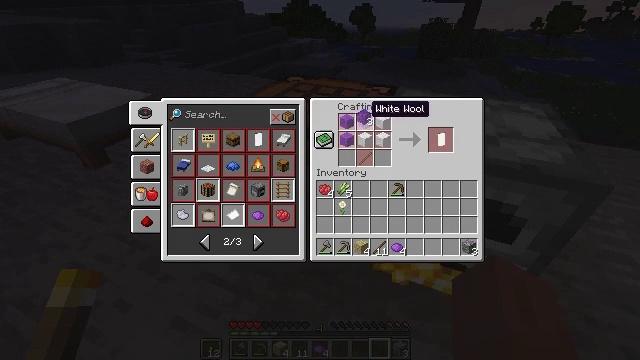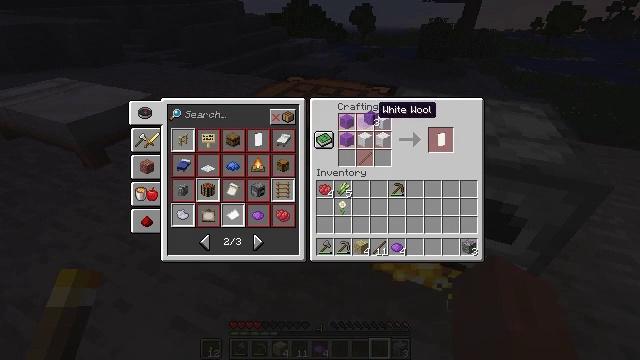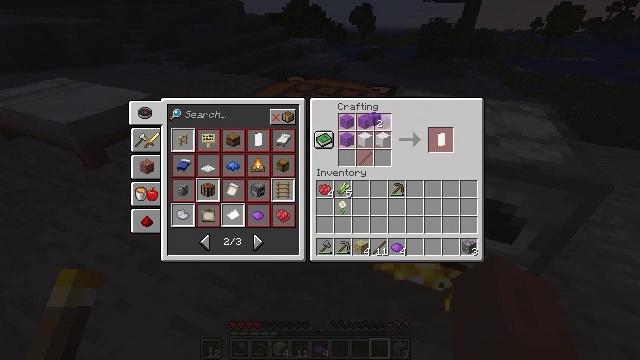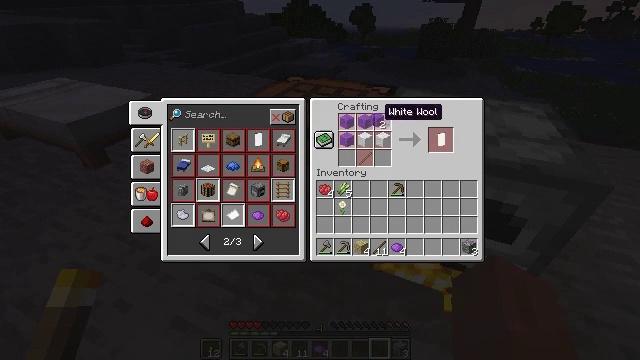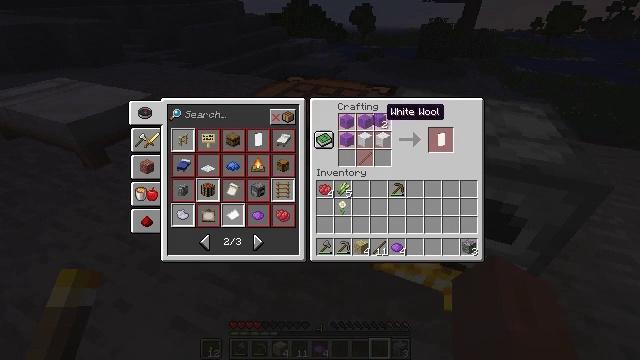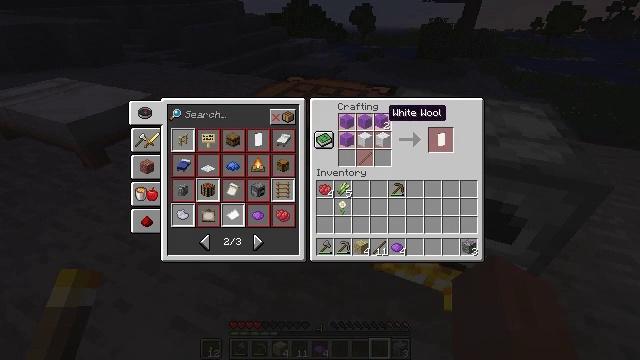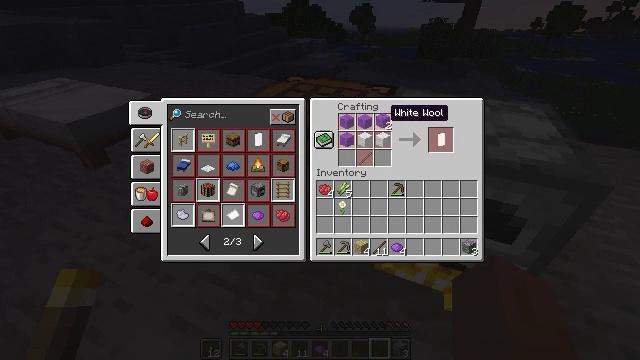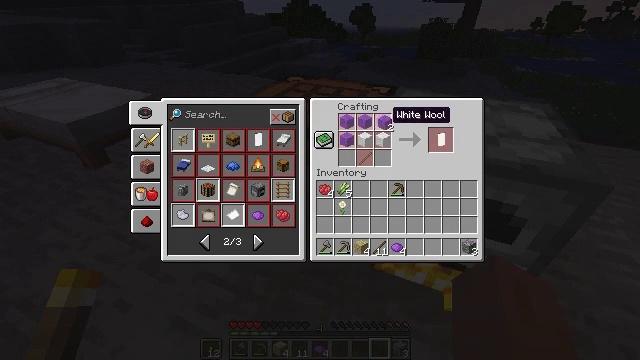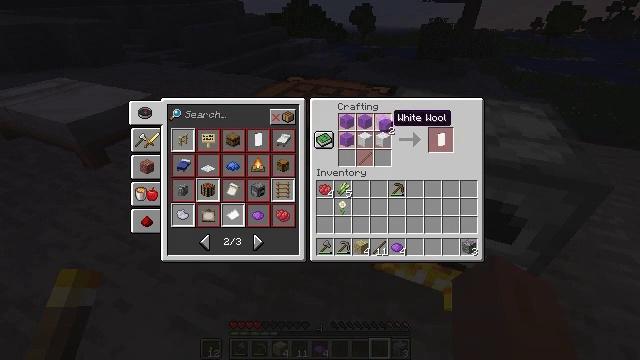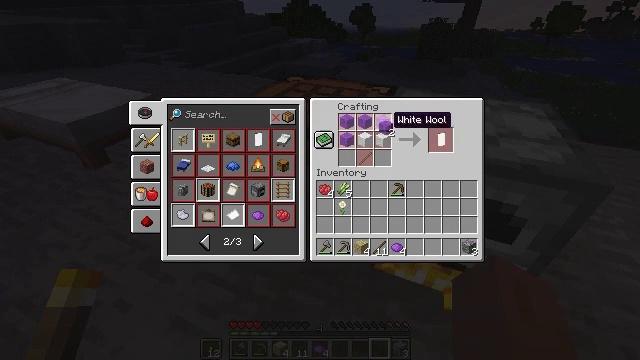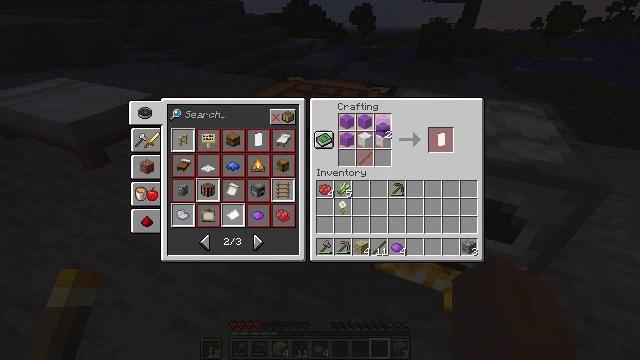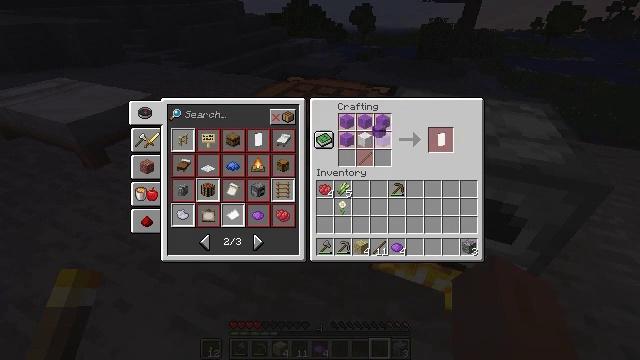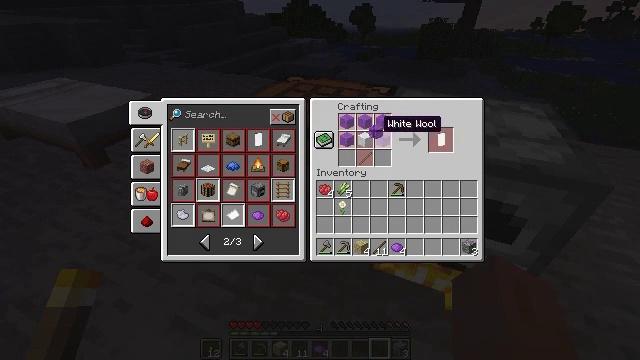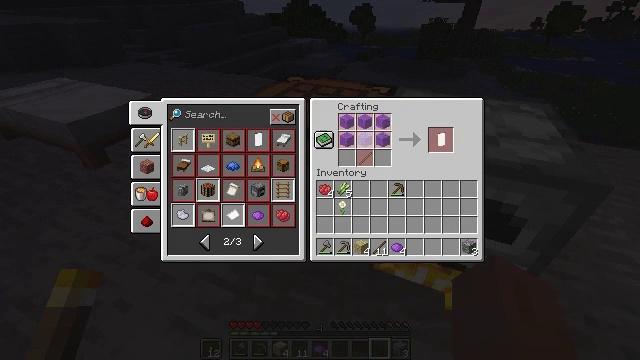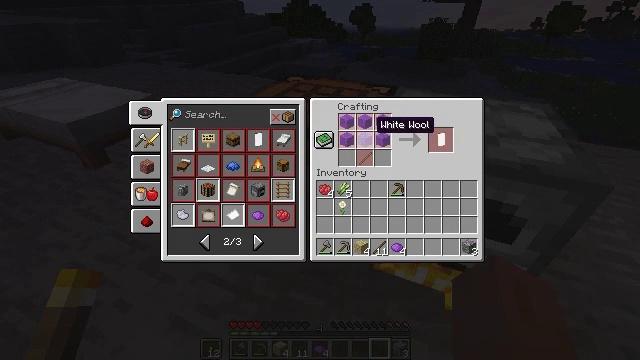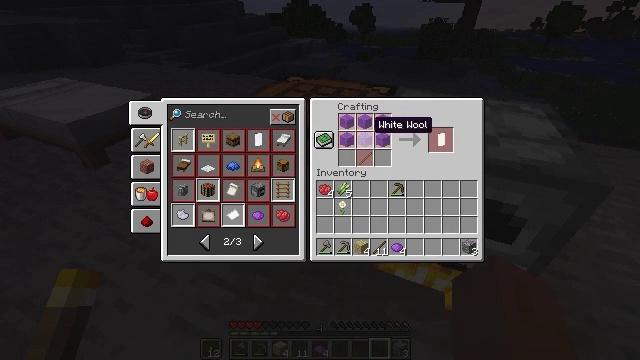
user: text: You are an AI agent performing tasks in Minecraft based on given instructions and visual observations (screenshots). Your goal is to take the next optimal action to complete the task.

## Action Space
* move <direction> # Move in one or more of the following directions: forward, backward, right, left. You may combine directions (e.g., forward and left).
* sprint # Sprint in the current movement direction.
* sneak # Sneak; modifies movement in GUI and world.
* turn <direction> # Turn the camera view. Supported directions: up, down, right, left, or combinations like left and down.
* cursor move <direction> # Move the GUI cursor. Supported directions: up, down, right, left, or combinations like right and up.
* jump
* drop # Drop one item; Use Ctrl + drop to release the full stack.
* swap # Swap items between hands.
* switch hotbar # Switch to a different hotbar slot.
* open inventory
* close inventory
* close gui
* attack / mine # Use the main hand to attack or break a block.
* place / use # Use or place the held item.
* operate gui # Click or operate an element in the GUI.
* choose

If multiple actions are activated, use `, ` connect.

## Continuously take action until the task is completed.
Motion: motion action
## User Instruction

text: Open the crafting table to make a purple banner.
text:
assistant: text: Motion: choose
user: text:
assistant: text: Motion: choose
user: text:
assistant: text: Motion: choose
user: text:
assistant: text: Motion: choose
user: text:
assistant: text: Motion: choose
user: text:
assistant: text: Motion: choose
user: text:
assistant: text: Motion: choose
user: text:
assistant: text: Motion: choose
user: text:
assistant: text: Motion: choose
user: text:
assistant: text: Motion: choose
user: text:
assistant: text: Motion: choose
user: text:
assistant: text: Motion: choose
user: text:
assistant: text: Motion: choose
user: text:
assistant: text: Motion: choose
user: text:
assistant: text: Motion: choose
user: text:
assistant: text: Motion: choose
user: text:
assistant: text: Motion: choose
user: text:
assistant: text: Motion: choose
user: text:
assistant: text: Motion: choose
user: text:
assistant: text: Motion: no_op
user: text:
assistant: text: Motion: no_op
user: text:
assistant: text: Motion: no_op
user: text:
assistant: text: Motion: no_op
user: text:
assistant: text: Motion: cursor move down
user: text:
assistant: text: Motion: cursor move down
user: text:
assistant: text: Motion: cursor move down
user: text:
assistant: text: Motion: no_op
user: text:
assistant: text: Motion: no_op
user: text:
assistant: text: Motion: no_op
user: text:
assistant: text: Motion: cursor move right and down